Field crop: maize
Growth stage: 2
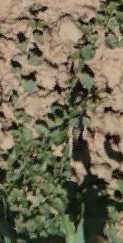
Species: convolvulus